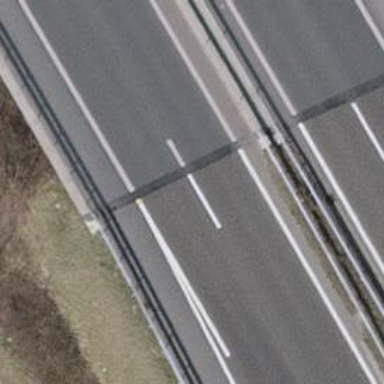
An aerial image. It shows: Bridge over motorway.